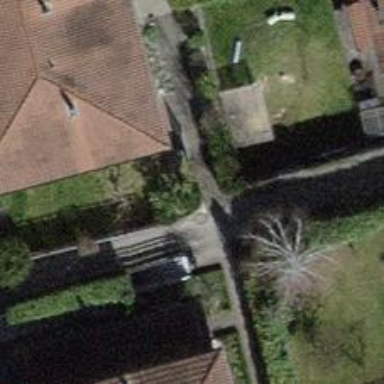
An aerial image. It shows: Cobblestone footway.